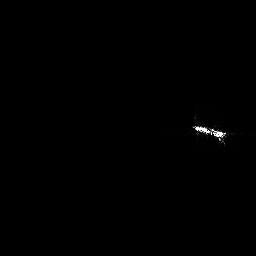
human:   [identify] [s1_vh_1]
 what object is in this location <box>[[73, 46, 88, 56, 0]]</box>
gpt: <ref>1 medium ship at the right</ref>